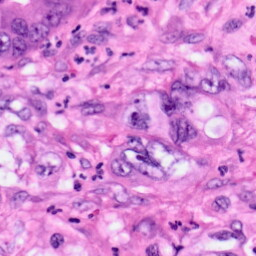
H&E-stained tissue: Pancreatic